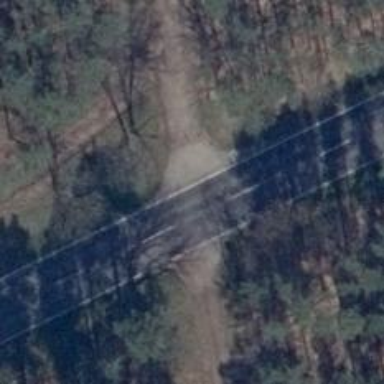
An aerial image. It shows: Asphalt road classified as primary highway.